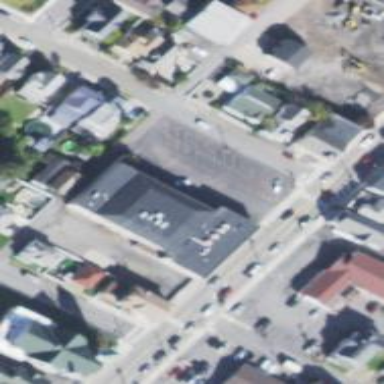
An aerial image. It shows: Commercial building.